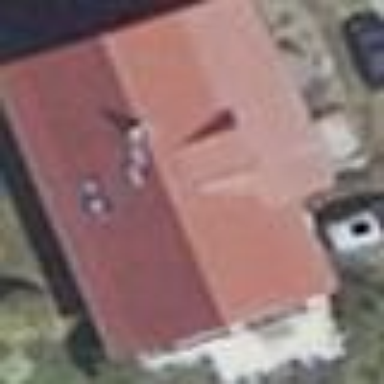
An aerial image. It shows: Building.